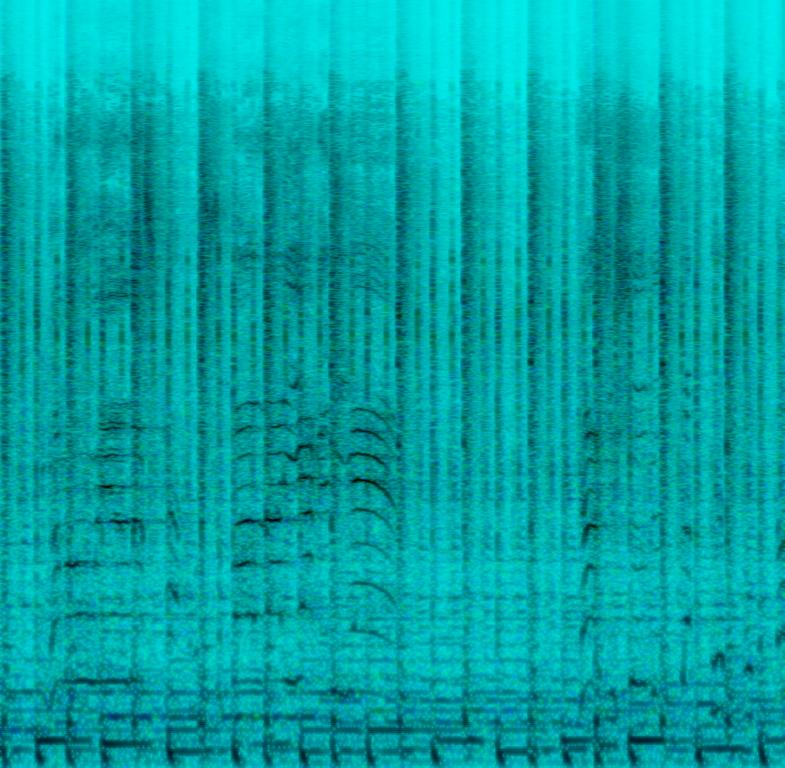
The low quality recording features an uptempo rock song that consists of suspenseful electric guitar melody, punchy snare, simple kick pattern, groovy bass guitar, tinny percussive elements and passionate male vocal singing over it. The recording is in mono and it sounds energetic, groovy and like something you would dance to with your friends.